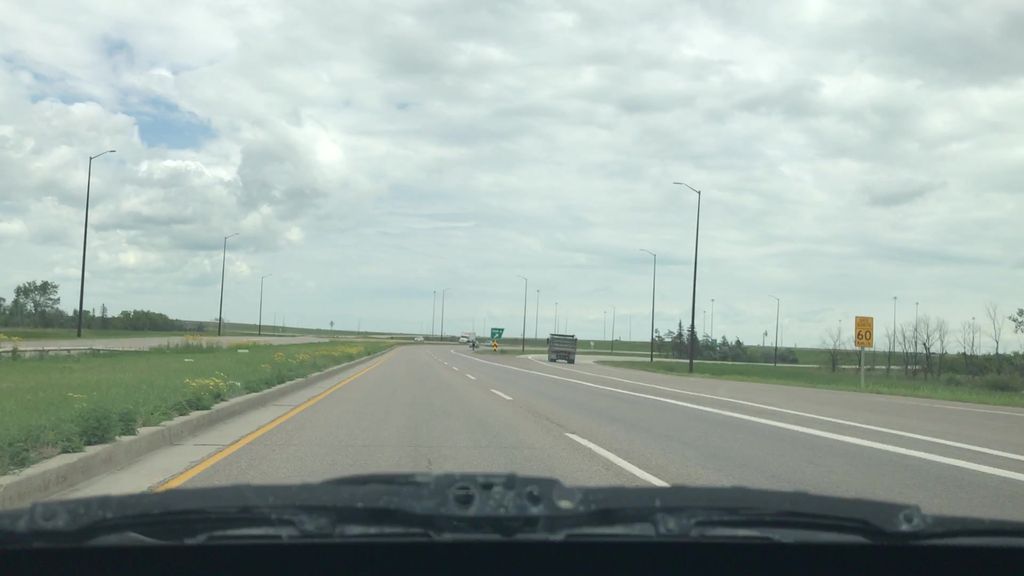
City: winnipeg